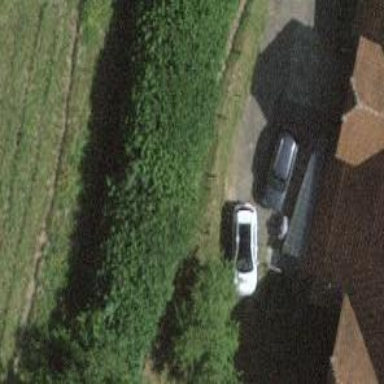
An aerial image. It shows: Hedge barrier.